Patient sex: M
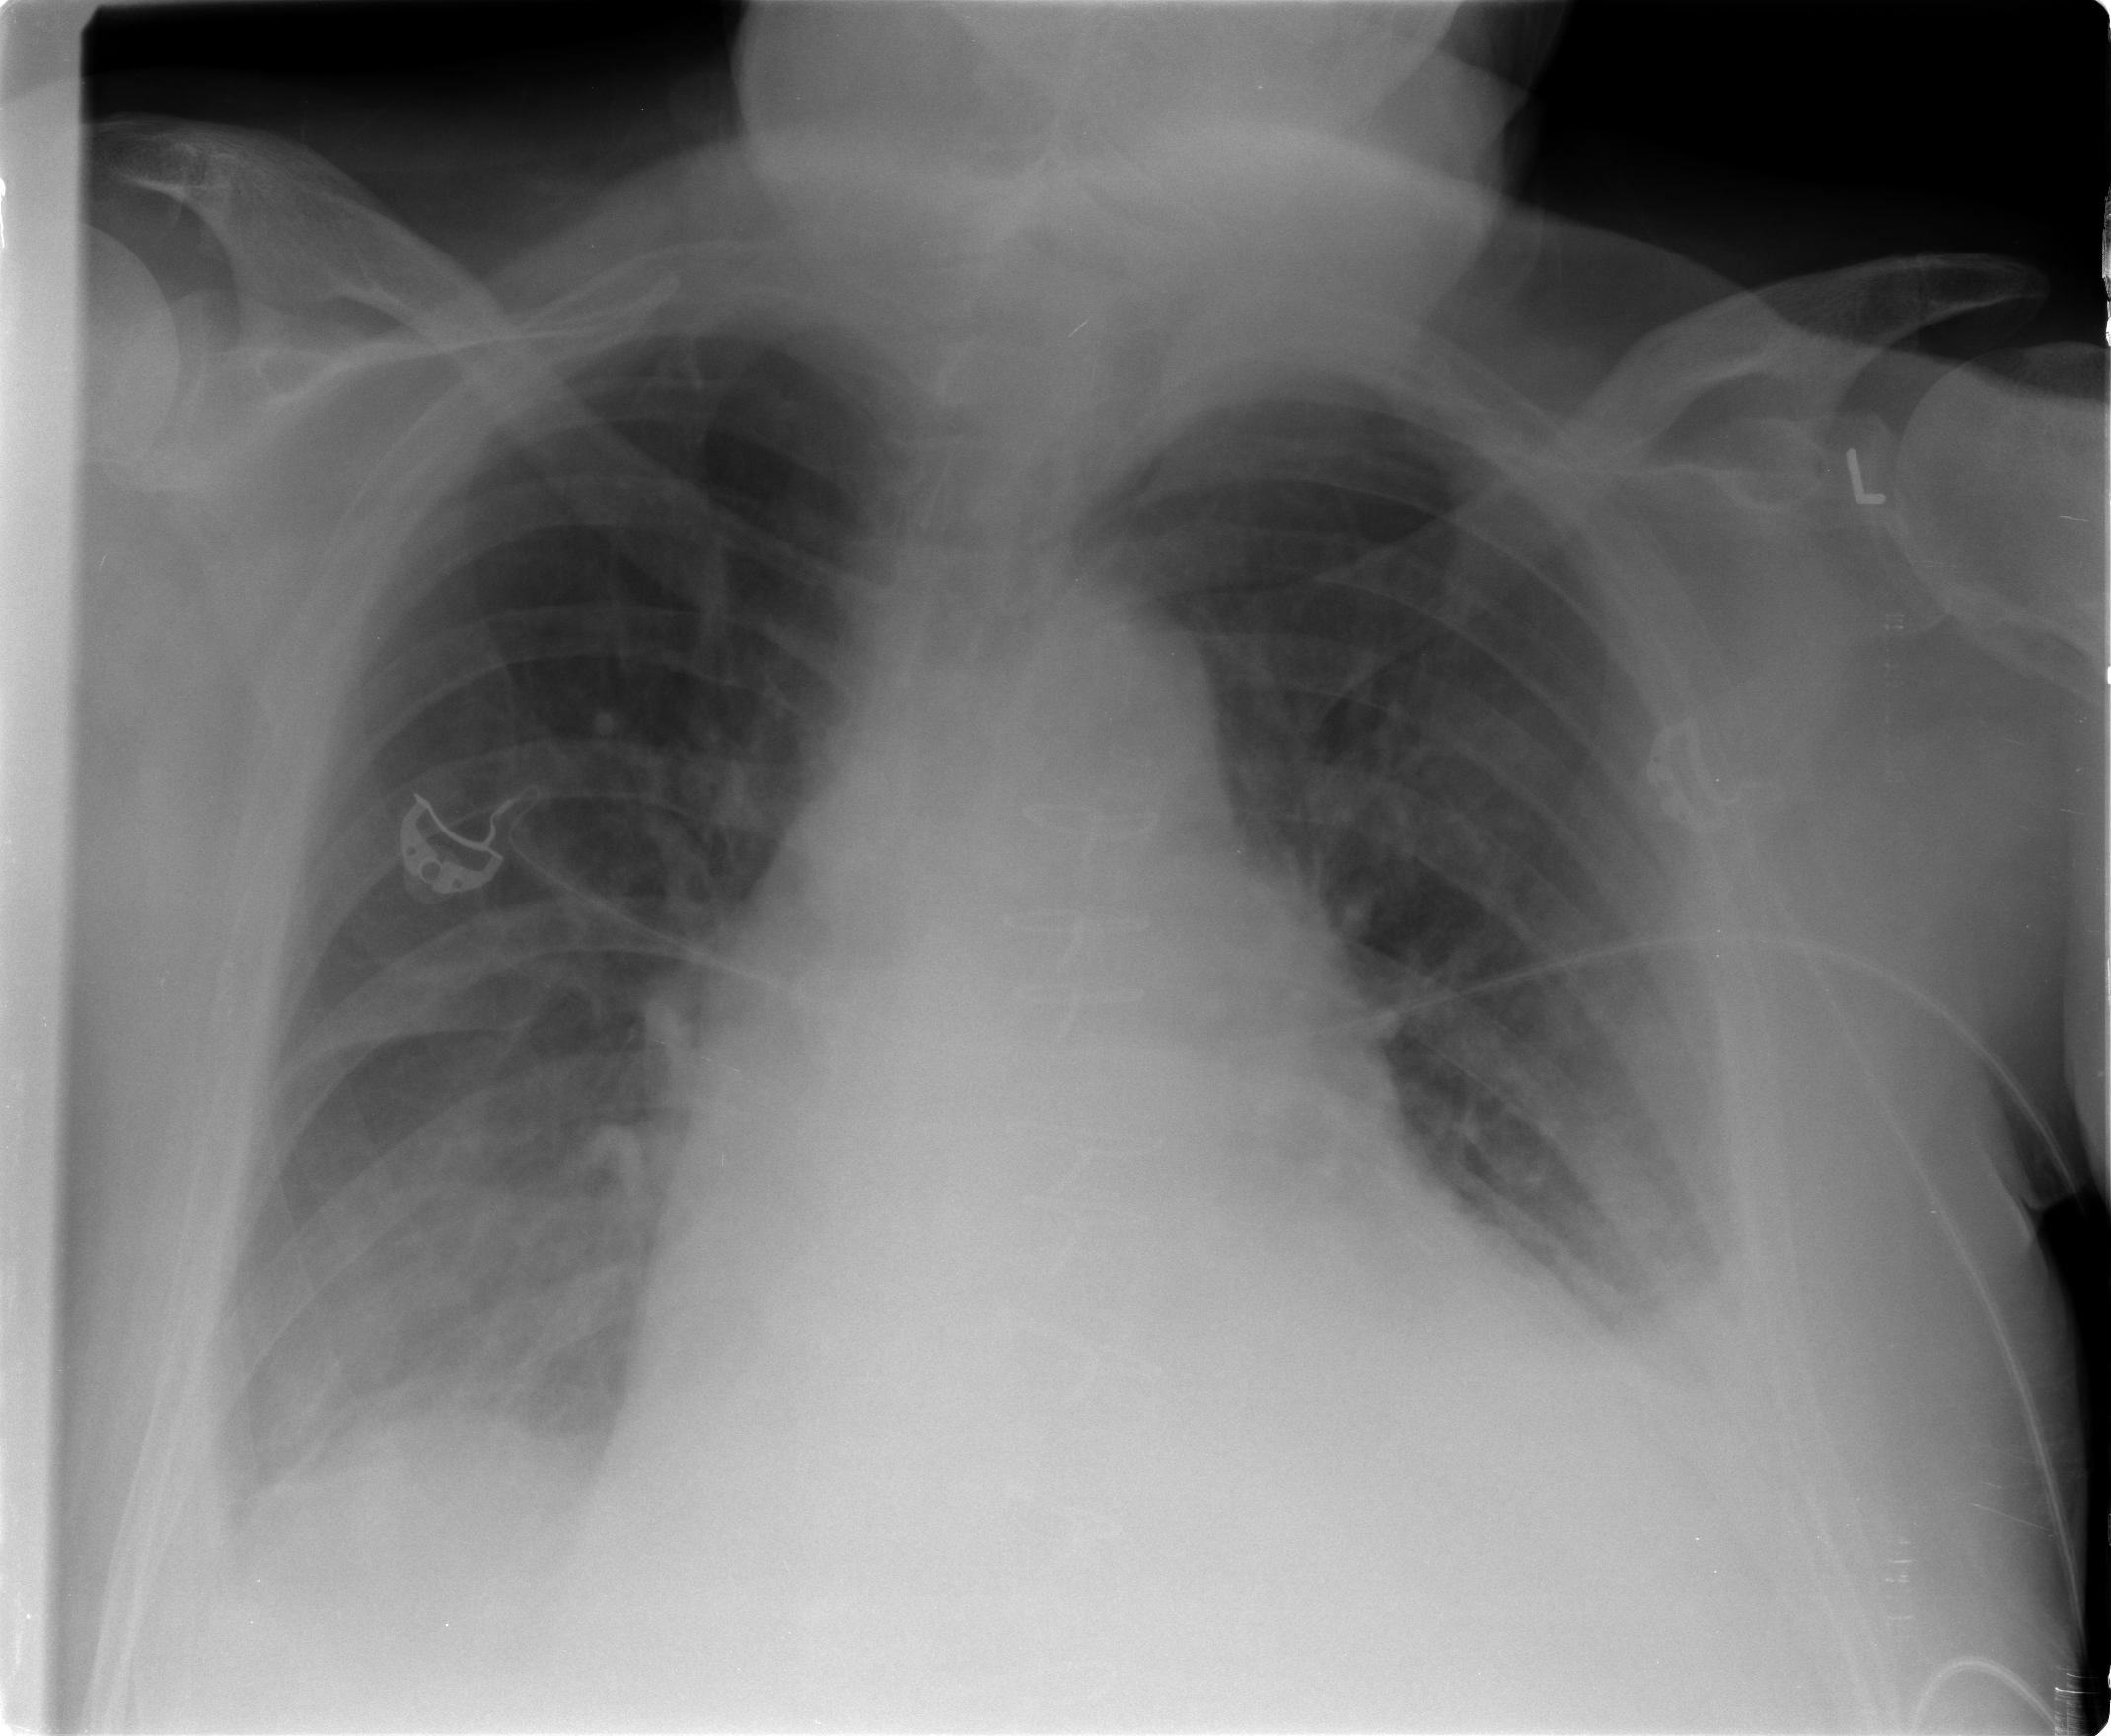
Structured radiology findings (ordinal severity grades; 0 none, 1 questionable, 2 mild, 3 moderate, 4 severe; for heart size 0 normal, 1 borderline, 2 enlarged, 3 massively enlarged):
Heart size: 2
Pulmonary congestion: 2
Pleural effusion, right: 2
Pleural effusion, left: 2
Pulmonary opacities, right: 0
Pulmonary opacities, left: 0
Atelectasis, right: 2
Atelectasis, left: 2